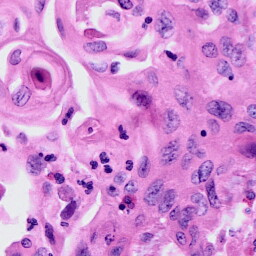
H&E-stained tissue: Cervix